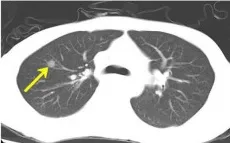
Computed tomography (CT) scan of the chest. Chest CT scans, which were performed on days + 152.
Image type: radiology (ct)